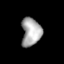
Tissue: lung
Cell type: Myeloid cells
Senescence score: 0.6176
Nuclear area (px): 541
Mean DAPI intensity: 168.684